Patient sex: F
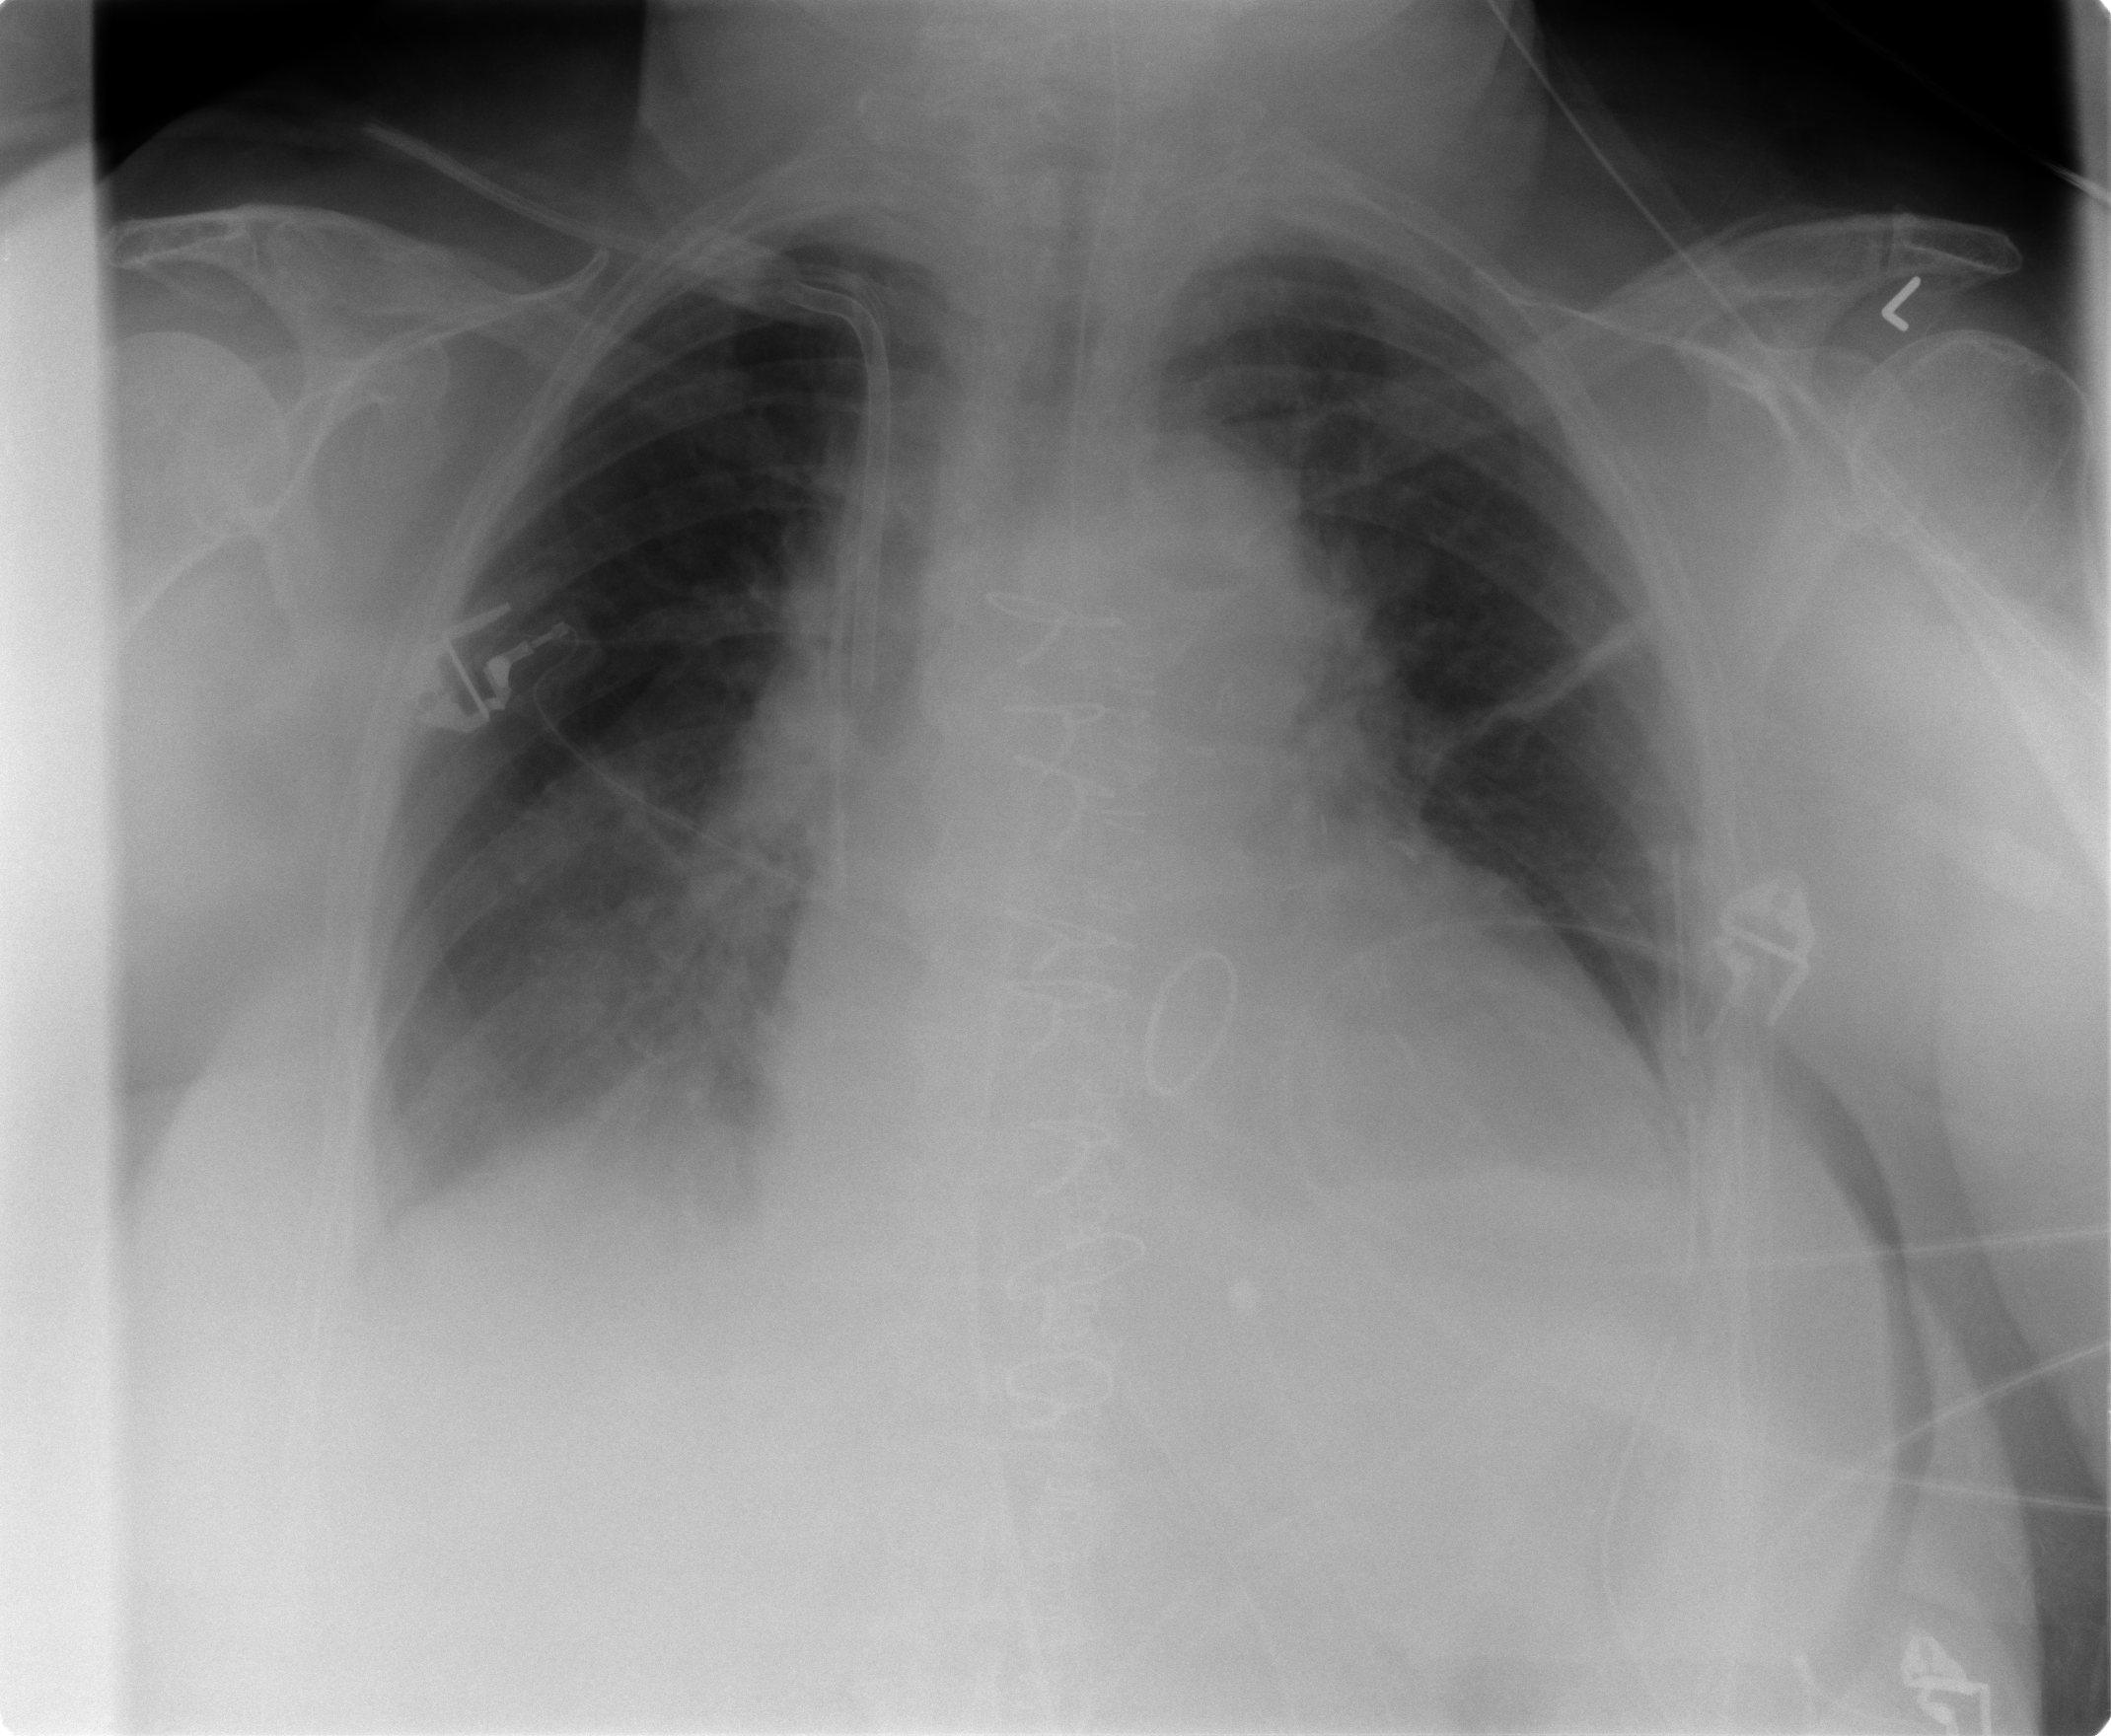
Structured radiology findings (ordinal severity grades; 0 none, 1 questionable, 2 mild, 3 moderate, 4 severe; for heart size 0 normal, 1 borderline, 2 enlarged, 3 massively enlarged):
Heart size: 2
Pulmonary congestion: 2
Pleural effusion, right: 2
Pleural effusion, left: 1
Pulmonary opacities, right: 0
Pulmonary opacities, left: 0
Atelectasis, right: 2
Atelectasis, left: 2